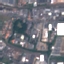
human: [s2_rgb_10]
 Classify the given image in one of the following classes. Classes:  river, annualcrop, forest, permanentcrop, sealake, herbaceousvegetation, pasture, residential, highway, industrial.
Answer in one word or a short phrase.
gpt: Industrial